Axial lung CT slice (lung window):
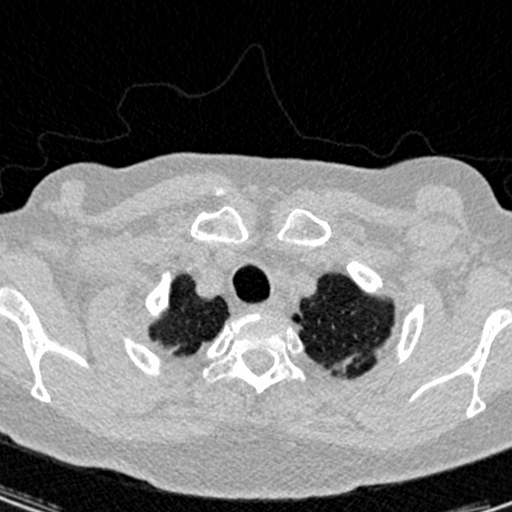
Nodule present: no